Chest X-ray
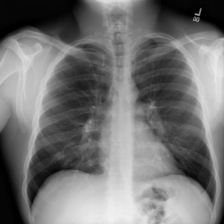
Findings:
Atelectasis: negative
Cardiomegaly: negative
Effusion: negative
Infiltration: negative
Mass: negative
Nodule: negative
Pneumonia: negative
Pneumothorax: negative
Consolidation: negative
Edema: negative
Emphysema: negative
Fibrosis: negative
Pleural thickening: negative
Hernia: negative